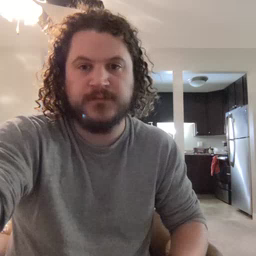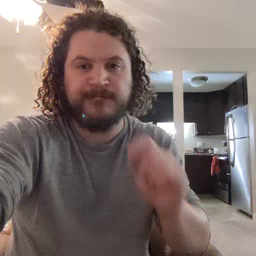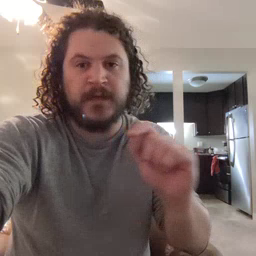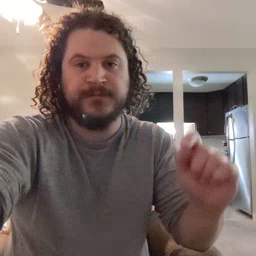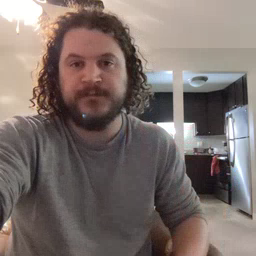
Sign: pen